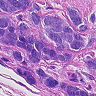
Metastatic tissue present: yes